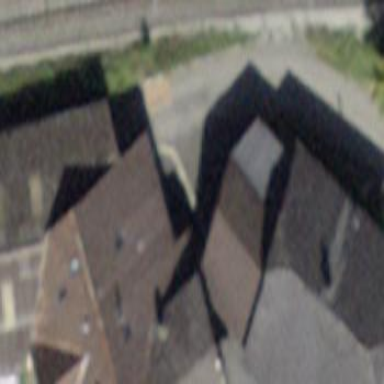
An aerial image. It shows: Residential building.